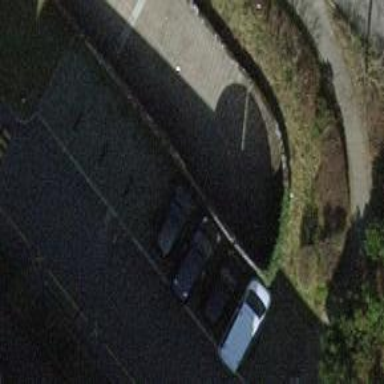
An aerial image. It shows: Parking area.